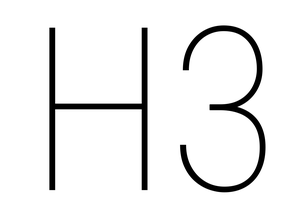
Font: Roboto_Condensed_Thin